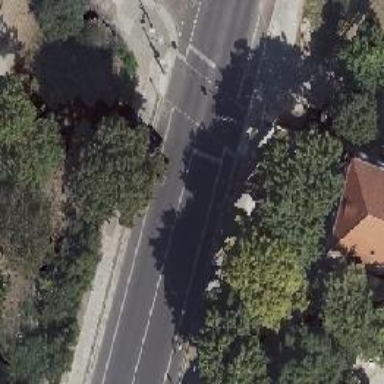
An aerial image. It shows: Tertiary road with asphalt surface. It has sidewalks on both sides and exclusive lanes for cyclists on both sides.